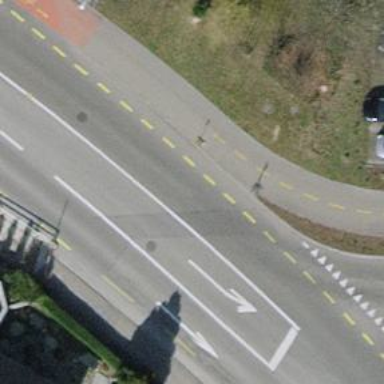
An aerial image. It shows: Cycleway.